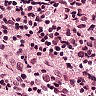
Metastatic tissue present: no